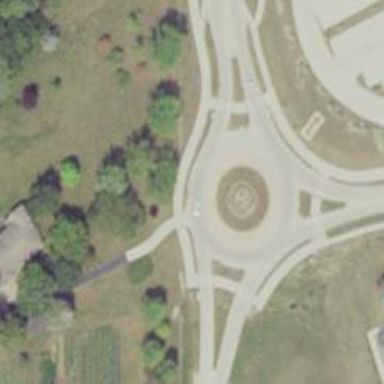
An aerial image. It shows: Roundabout at tertiary road junction.